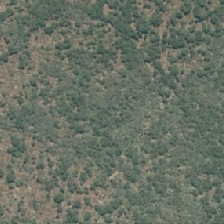
Land cover: grose_broom